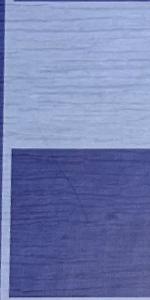
Label: Empty